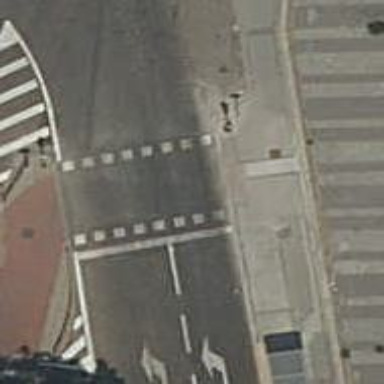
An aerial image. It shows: Road crossing with traffic signals.